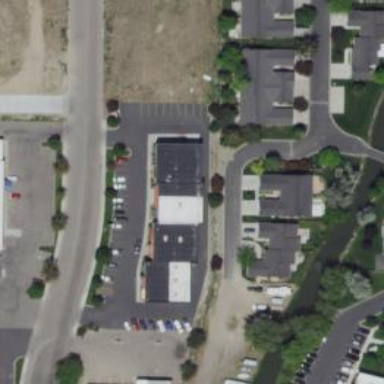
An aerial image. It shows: Veterinary facility.